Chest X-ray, AP view. Patient: 31 years old, sex F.
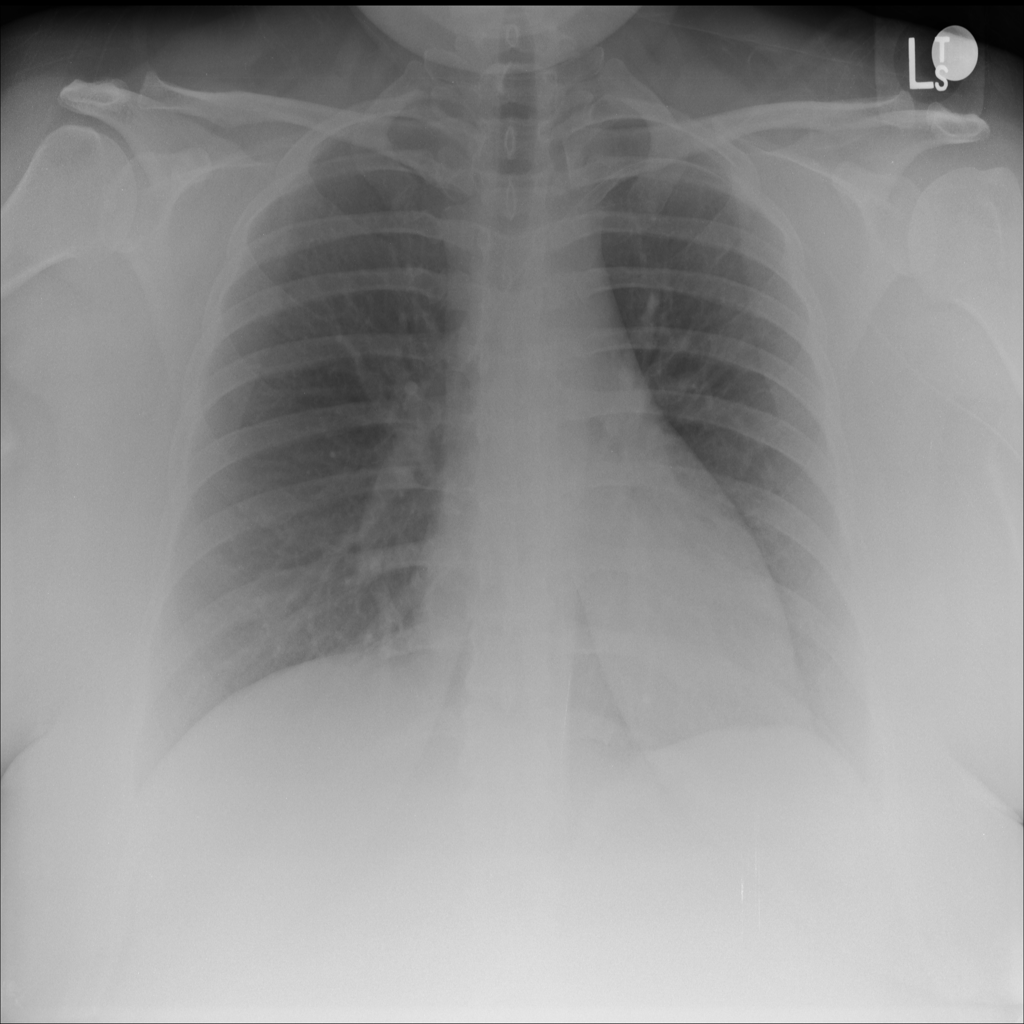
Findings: No Finding